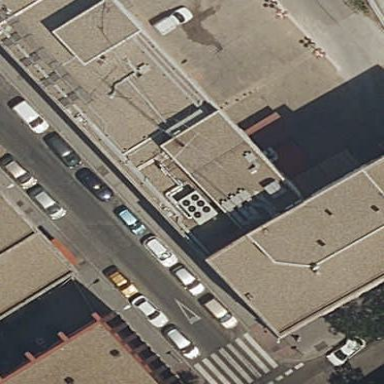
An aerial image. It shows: Public building.